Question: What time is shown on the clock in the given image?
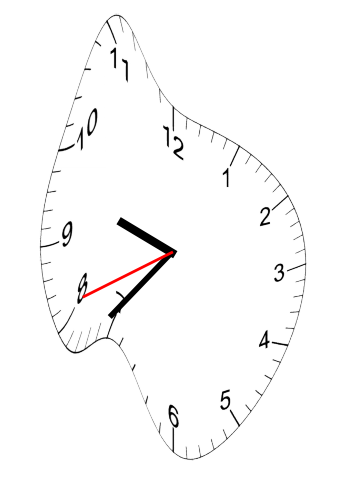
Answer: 09:36:41